RGB frame:
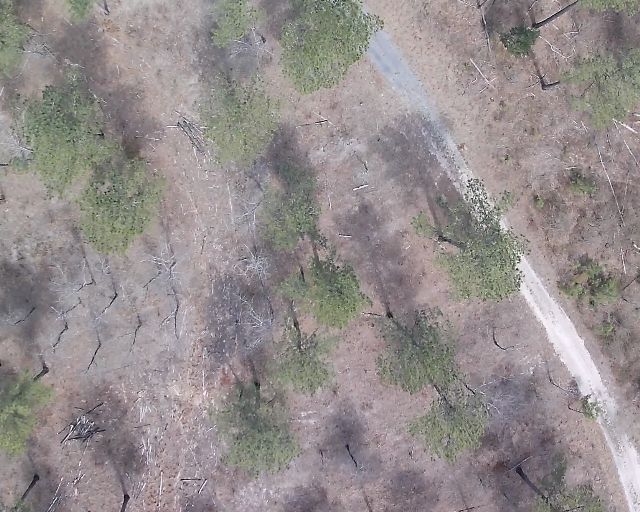
Thermal frame:
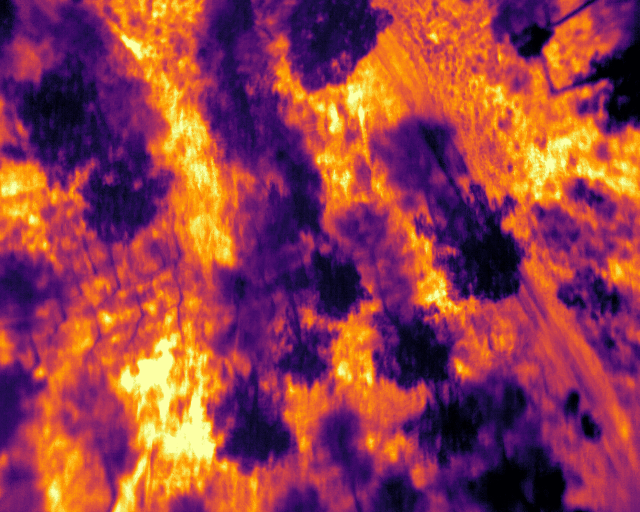
Captured: 2026-02-26 02:27:52
Pixels at or above 80 °C: 0 (fraction of frame: 0)